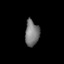
Tissue: lung
Cell type: T cells
Senescence score: 0.1985
Nuclear area (px): 355
Mean DAPI intensity: 120.276